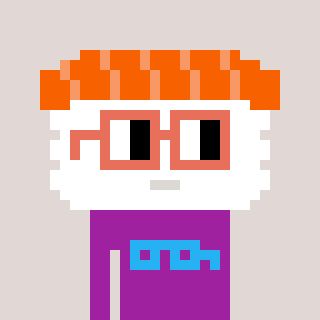
a pixel art character with square orange glasses, a nigiri-shaped head and a magenta-colored body on a warm background